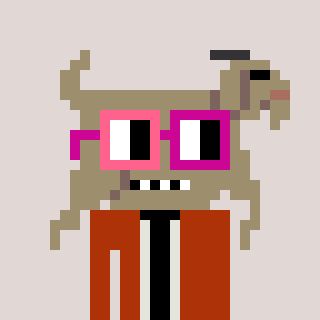
a pixel art character with square pink and red glasses, a goat-shaped head and a hotbrown-colored body on a warm background